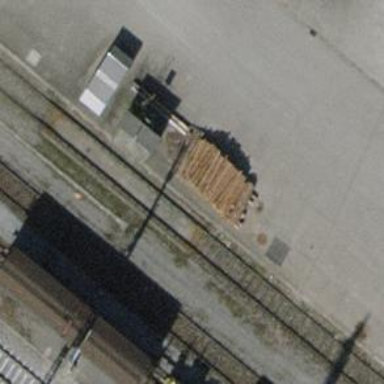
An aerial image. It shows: Crane at railway loading facility.